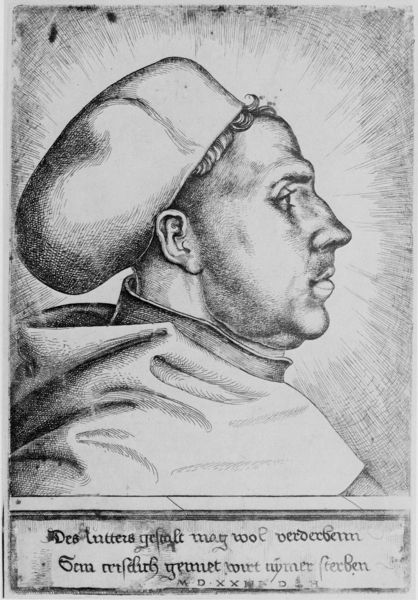
Titel: Bildnis des Martin Luther
Künstler: Daniel Hopfer
Institution: (Seriendruck)
Schlagwörter: gott, kopf, mann, grau, haar, hintergrund, hut, hüte, kopfbedeckungen, mund, nase, ohr, profil, schwarz, stirn, zeichnung, blick, haube, alt, jung, kappe, mütze, mützen, augen, falten, gesicht, kragen, mensch, bild, bildnis, hals, portrait, porträt, auge, geistlicher, gewand, haare, kutte, mantel, augenbrauen, kinn, lippen, locke, locken, ohren, kopfbedeckung, holzschnitt, schrift, seitlich, grafik, schriftzug, papst, tafel, dick, steif, inschrift, starr, deutsch, jahreszahl, fett, schimmer, verderben, buch, glaube, strahlen, druck, schwarzweiss, radierung, stich, text, stehkragen, buchdruck, schläfe, schein, heiligenschein, doppelkinn, wohlhabend, mittelalter, priester, backe, mönch, luther, mönche, beleibt, protestantismus, zeilen, kupferstich, wulst, altdeutsch, kapuze, latein, martin, reformation, grabstein, aura, martin luther, reformator, cranach, kamütze, lutter, wulstig, druckseite, marin luther, vergöttlichung, 1520, haube kappe, erderben, wohlbeleibt, lutters, 570, 1120